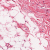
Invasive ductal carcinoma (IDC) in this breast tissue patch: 0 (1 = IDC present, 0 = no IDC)